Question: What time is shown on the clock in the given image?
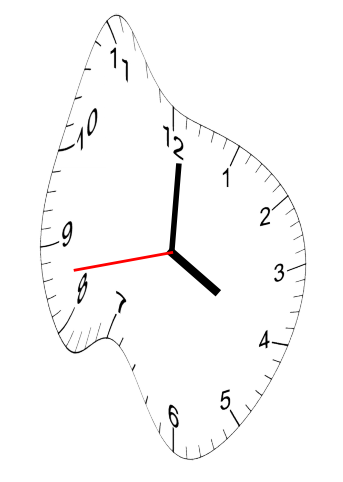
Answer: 04:00:43